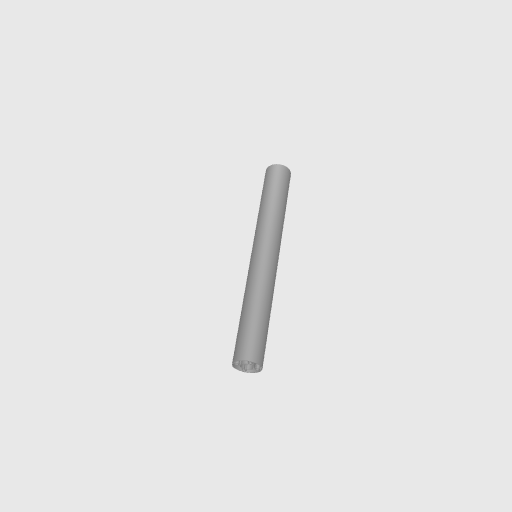
Part: GoTUBE264